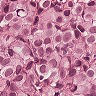
Metastatic tissue present: yes